Question: I saw this today and was wondering how it can be achieved? I am searching for another example but in the meantime will drop the question here too.

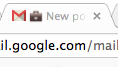
Answer: The page's '<title>' start with the <URL>

Confirmed by setting the title on this page: